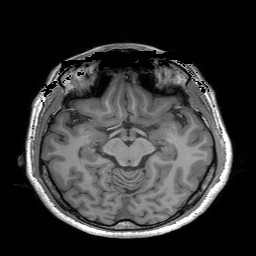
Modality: T1w
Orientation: coronal